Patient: sex F, age 63
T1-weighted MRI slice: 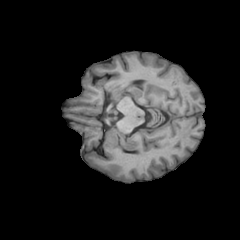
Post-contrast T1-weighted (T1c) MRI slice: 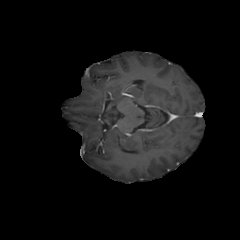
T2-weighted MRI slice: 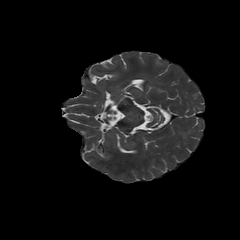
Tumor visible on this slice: no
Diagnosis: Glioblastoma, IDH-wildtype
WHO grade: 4